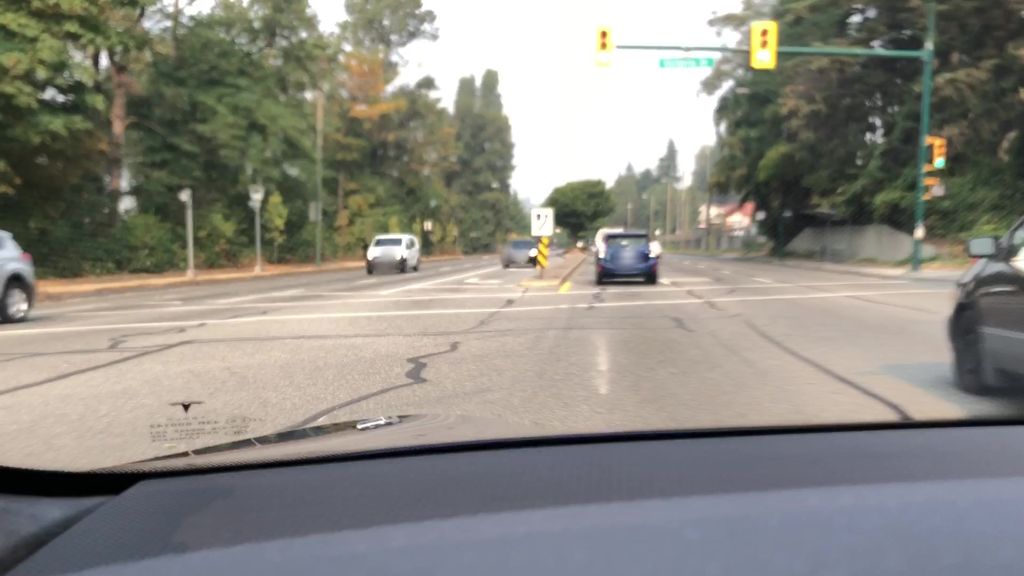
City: vancouver